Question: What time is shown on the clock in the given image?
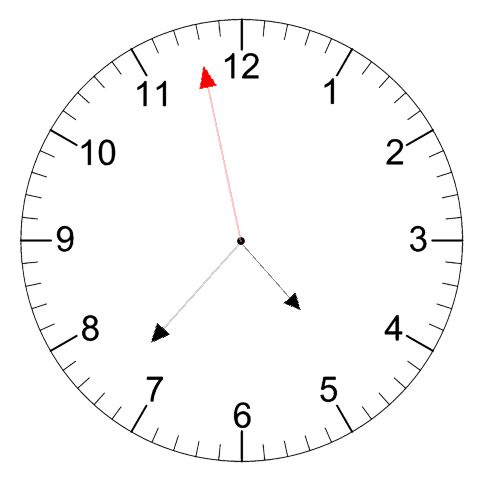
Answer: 04:36:58